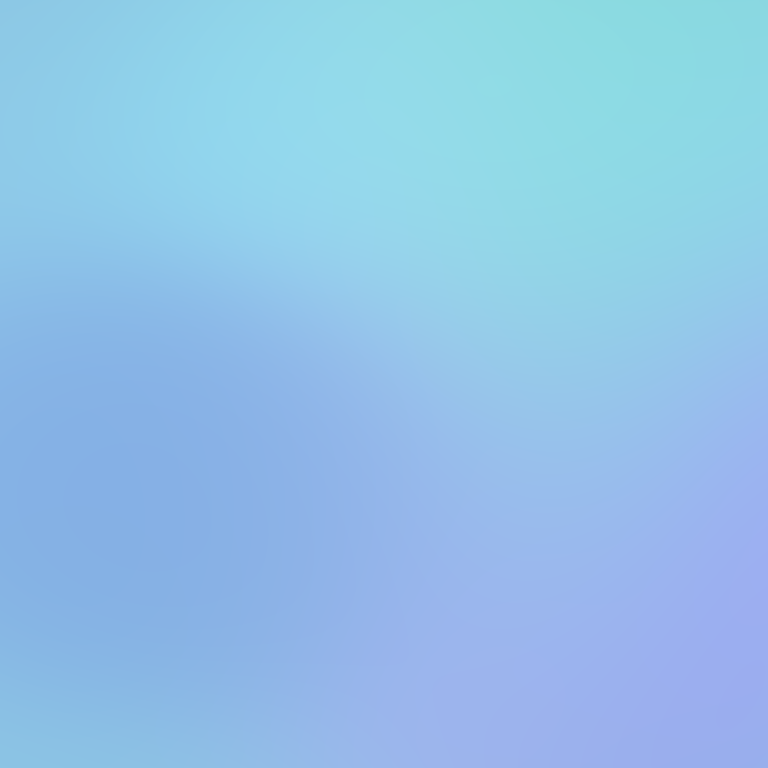
Abstract light effect, smooth gradient from soft blue to gentle lavender, serene atmosphere, diffuse light, no room, no furniture, no objects.